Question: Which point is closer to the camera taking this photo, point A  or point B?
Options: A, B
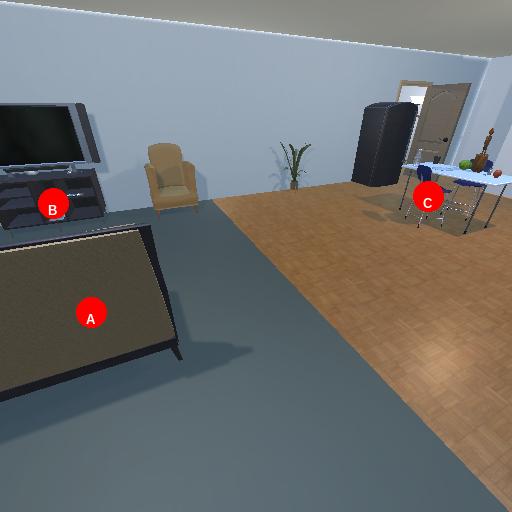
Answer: A